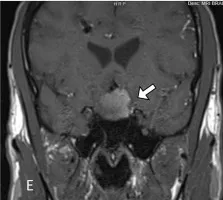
Coronal T1-weighted MRI showing a ruptured sellar dermoid cyst with pathognomonic blood-fat-CSF level (white arrow).
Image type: radiology (mri)